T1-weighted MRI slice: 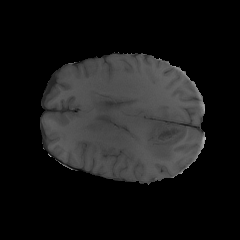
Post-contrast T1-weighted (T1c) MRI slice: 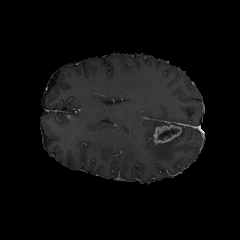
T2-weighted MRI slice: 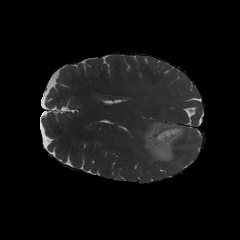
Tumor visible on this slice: yes